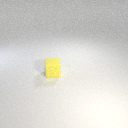
small yellow rubber cube